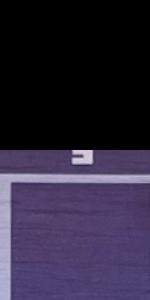
Label: Empty